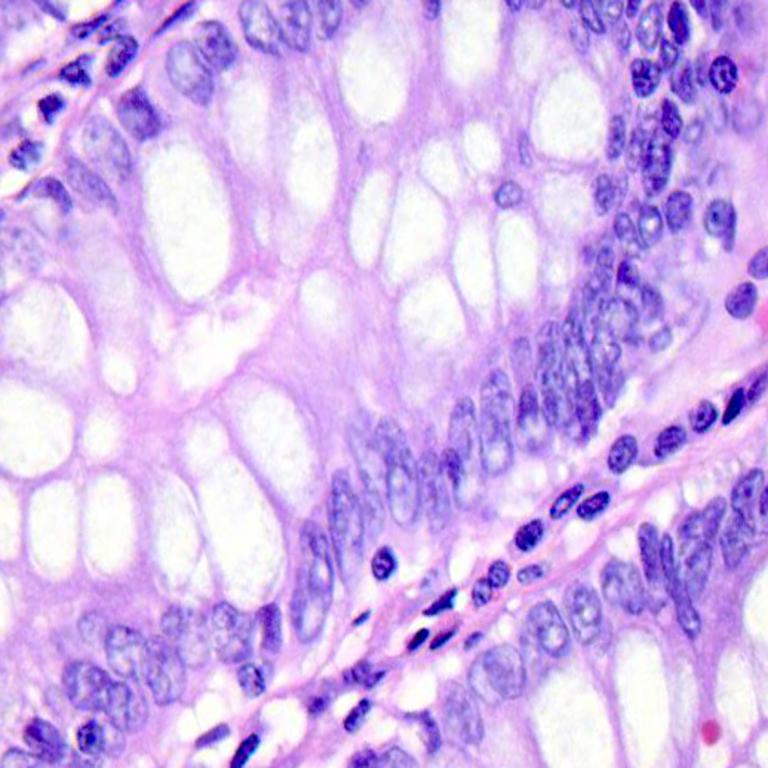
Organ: colon
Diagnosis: benign